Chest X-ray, PA view. Patient: 19 years old, sex M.
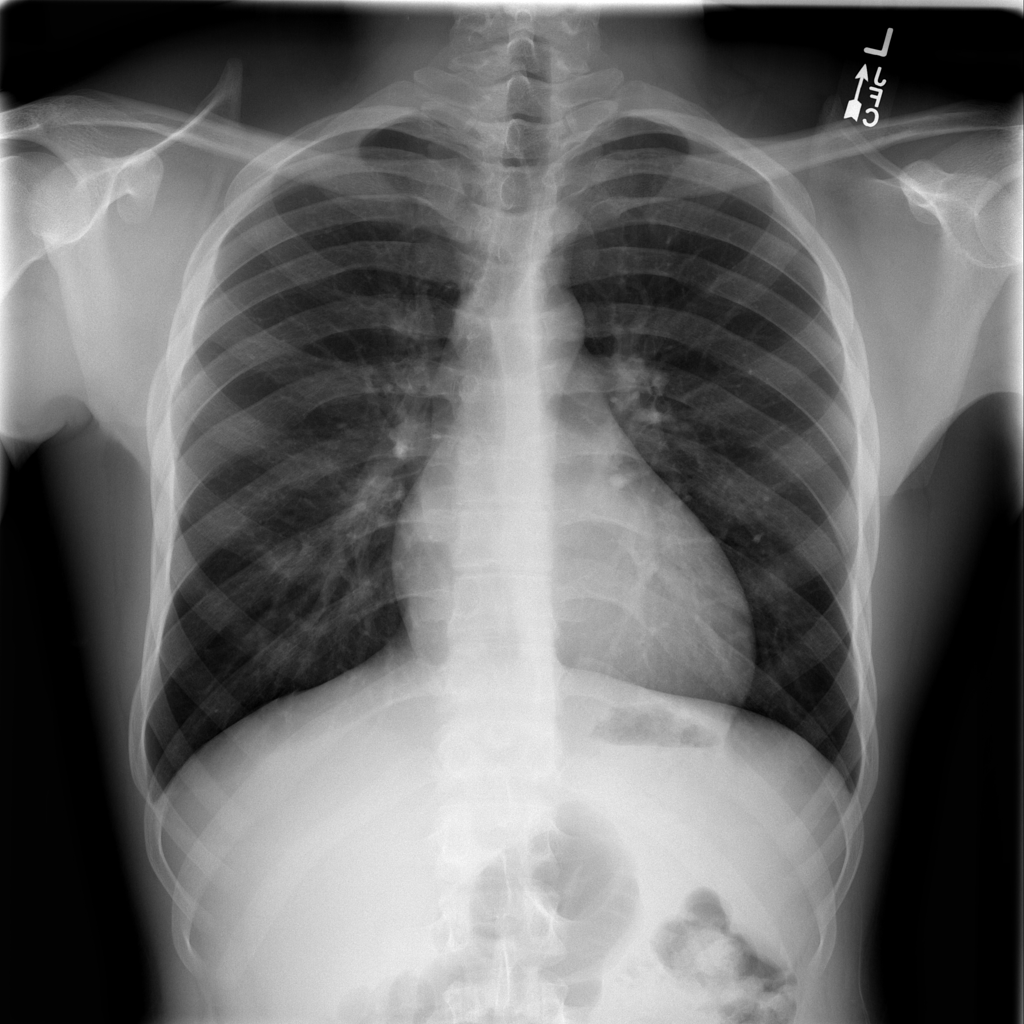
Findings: No Finding